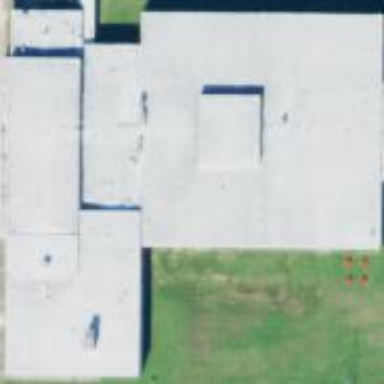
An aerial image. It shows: School building.